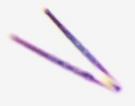
Label: Thalassionema